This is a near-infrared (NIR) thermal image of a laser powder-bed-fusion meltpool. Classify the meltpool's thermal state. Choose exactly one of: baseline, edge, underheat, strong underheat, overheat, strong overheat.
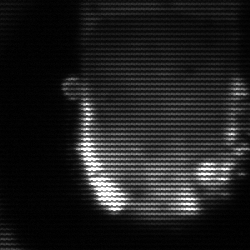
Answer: baseline